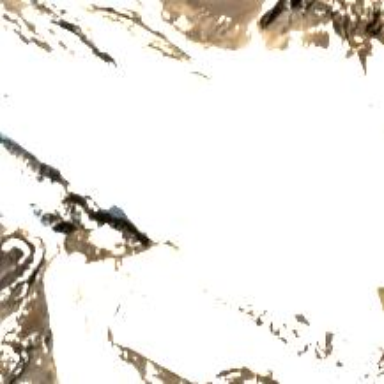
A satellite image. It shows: Stunning view of glacier.